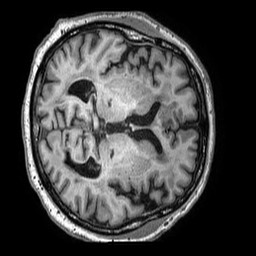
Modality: T1w
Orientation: axial
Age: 58
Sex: male
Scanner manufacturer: philips
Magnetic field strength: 3 T
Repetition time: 0.00671 s
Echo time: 0.003012 s